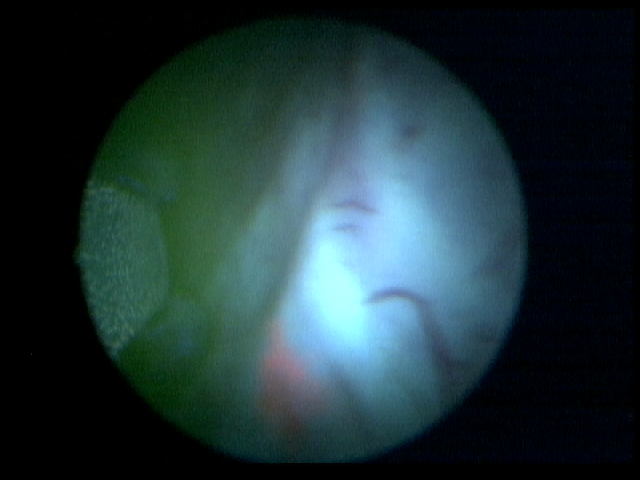
Modality: BLC
Class: Non-malignant
Subclass: BenignNOS
Lesion: L2
Morphology: Non-papillary
Bladder cancer association: No